Question: I am getting crash while scrolling down and up a listview from my app but the error is not quite understandable. I am attaching the bug report screenshot from Google Developer Console.
Please go through it.
'''
public View getView(final int position, View convertView, ViewGroup parent) {
ViewHolder holder = null;
if (convertView == null) {
holder = new ViewHolder();
convertView = mInflater.inflate(R.layout.adapter_item_list,
parent, false);
holder.labelName = (TextView) convertView
.findViewById(R.id.item_label);
holder.labelInfo = (TextView) convertView
.findViewById(R.id.item_info);
holder.mImgArrow = (ImageView) convertView
.findViewById(R.id.iv_arrow);
holder.mImgIcon = (RoundCornerImage) convertView
.findViewById(R.id.grid_item_image);
holder.relative_cell_view = (RelativeLayout) convertView
.findViewById(R.id.relative_cell_view);
convertView.setTag(holder);
} else {
holder = (ViewHolder) convertView.getTag();
}
appSharedPrefrence = AppSharedPrefrence.getsharedprefInstance(context);
final FileBean dataBean = dataList.get(position);
holder.labelName.setText(position+" : "+dataBean.getName());
holder.labelInfo.setText(replace_comma(dataBean.getinfo()));
try{
ImageLoader.getImageLoader(context).DisplayImage(dataBean.getImageUrl(), holder.mImgIcon,R.drawable.logo);
}catch(OutOfMemoryError e){
}
return convertView; }
'''

This is the above crash report i am getting , please let me know and suggest me some solution.
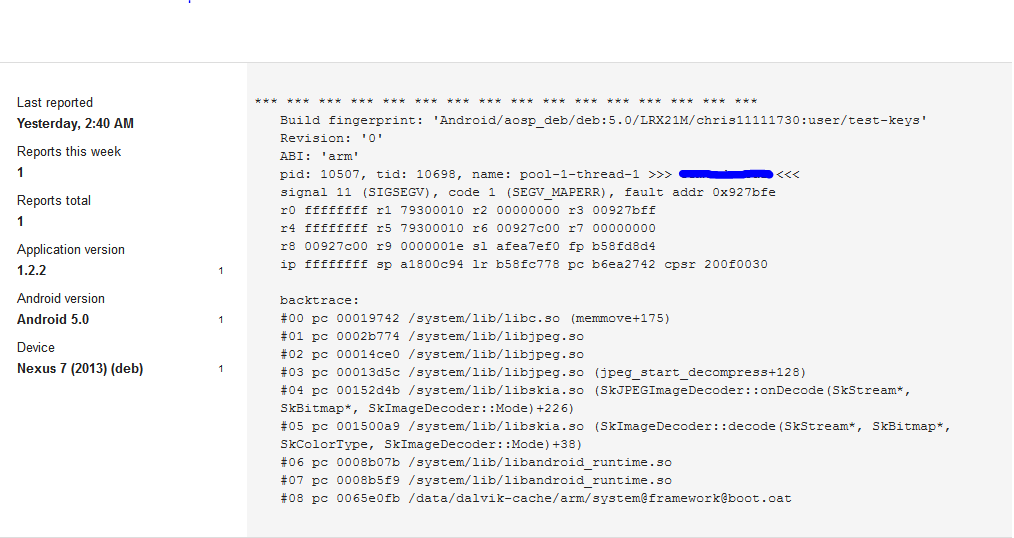
Answer: Your code fails in a native function named 'jpeg_start_decompress()' in the library 'libjpeg.so', so my best guess is that you are trying to display a corrupted JPEG file or something like that.
If you have access to the images, I would suggest you to try to open them all on your computer and see if there isn't one that fails to load.